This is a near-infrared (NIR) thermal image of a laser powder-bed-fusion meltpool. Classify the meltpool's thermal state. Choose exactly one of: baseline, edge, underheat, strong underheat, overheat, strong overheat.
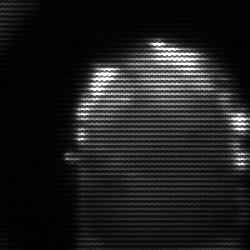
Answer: baseline